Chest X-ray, AP view. Patient: 71 years old, sex M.
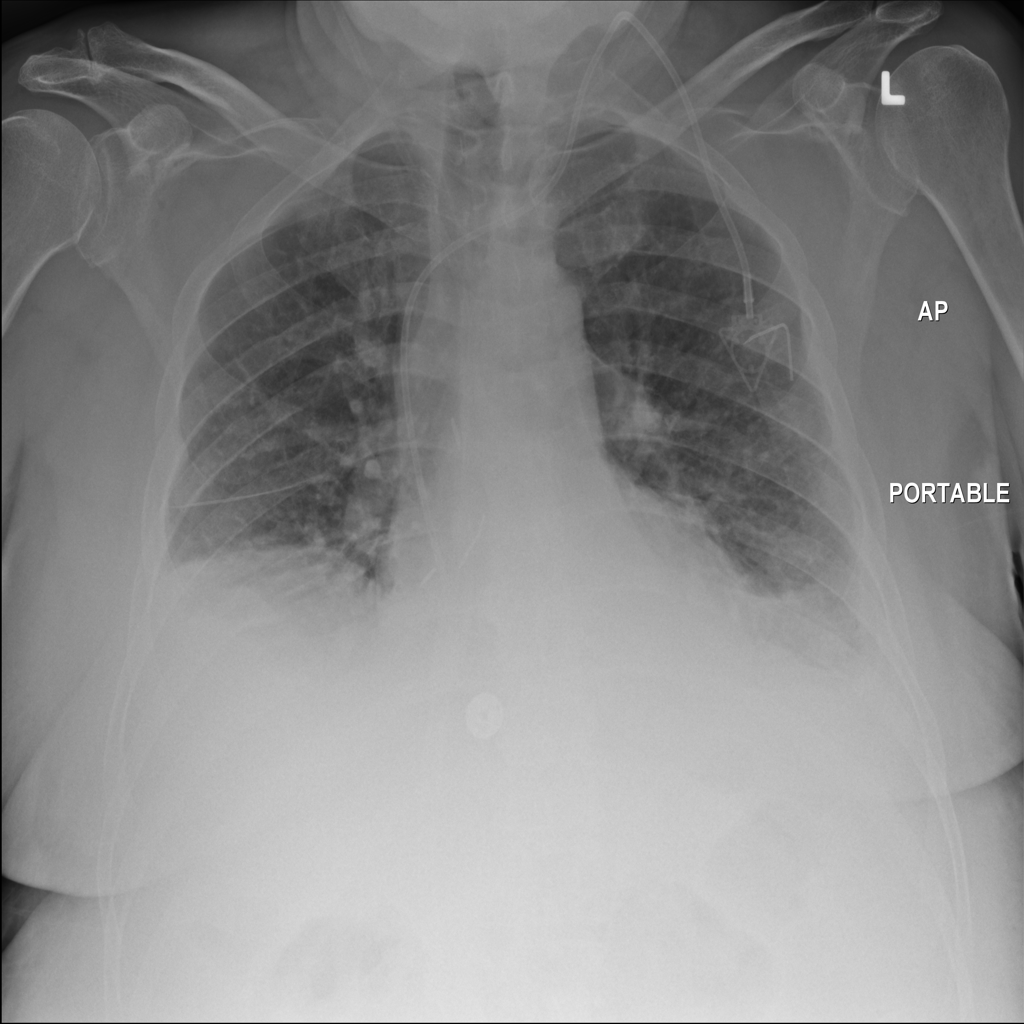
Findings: No Finding